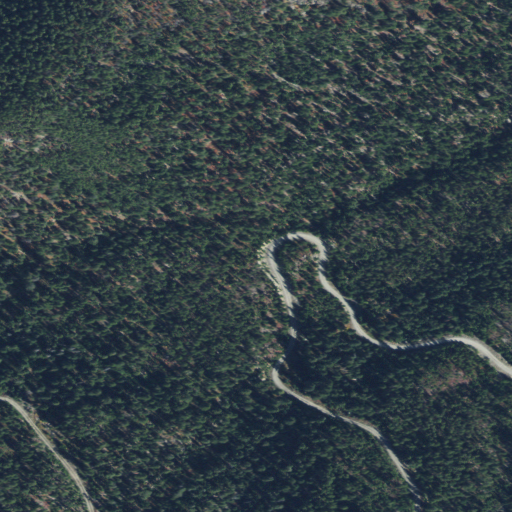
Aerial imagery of valley in Montana named Lewis Gulch containing evergreen forest and shrub